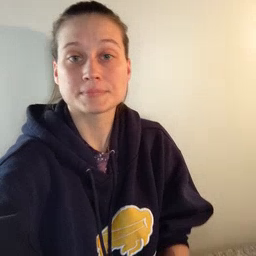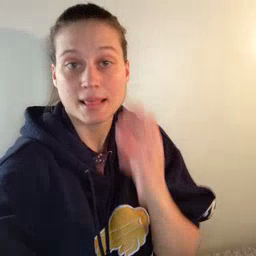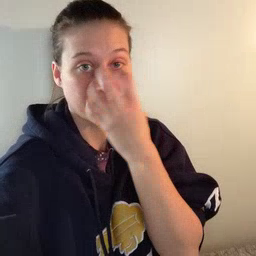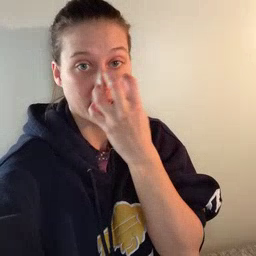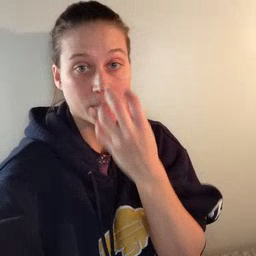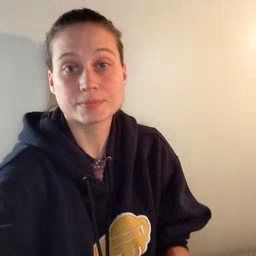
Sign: clown